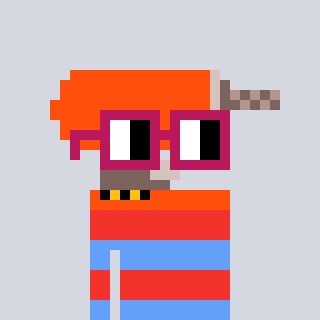
a pixel art character with square dark red glasses, a drill-shaped head and a blue-colored body on a cool background